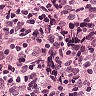
Metastatic tissue present: no